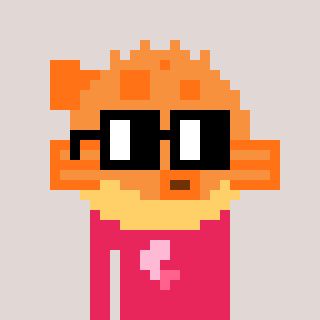
a pixel art character with square black glasses, a pufferfish-shaped head and a redpinkish-colored body on a warm background